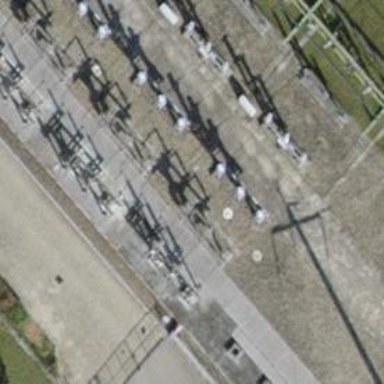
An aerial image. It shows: Insulator used in power systems.